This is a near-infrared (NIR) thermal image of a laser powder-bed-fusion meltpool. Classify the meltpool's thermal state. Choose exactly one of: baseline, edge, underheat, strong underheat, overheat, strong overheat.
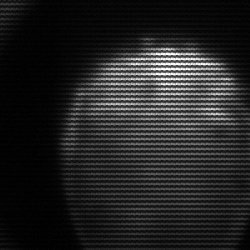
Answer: edge